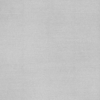
Label: dusty